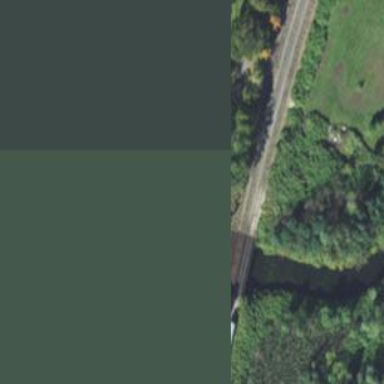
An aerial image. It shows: Bridge over railway line.